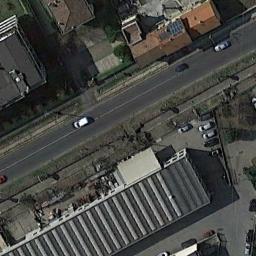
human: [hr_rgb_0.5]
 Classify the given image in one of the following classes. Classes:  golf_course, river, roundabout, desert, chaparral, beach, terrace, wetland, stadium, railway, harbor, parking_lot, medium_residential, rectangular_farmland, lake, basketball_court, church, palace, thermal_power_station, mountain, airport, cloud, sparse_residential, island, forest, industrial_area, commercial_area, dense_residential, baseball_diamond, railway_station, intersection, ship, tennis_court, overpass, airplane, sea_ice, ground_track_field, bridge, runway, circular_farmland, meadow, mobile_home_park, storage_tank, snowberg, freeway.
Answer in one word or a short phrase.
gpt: freeway